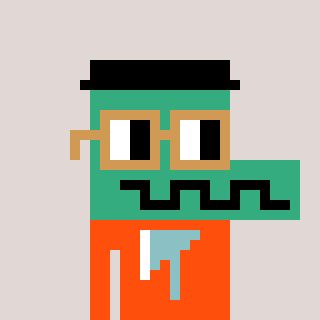
a pixel art character with square brown glasses, a crocodile-shaped head and a orange-colored body on a warm background